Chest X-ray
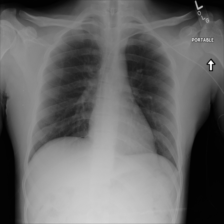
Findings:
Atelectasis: negative
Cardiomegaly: negative
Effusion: negative
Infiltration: negative
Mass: negative
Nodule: negative
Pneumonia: negative
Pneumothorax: negative
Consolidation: negative
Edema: negative
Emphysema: negative
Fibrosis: negative
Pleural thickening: negative
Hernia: negative